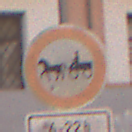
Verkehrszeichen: VerbotGespannfuhrwerke
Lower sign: ZeitangabenMitBeschraenkungAufWochentage4
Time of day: MorningAfternoon
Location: Outdoor (Urban)
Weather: PartlyCloudy
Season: NotSpecified
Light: Natural